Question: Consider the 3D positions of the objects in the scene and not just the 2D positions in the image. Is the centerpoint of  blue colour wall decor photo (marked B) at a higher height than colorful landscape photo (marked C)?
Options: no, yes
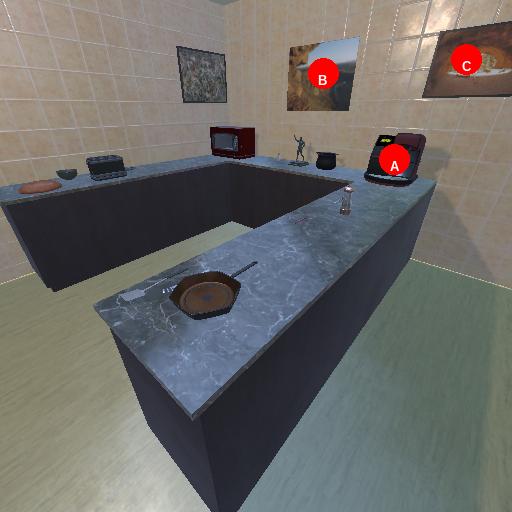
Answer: no